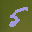
Label: 5